Field crop: maize
Growth stage: 2
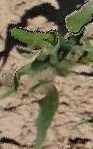
Species: maize